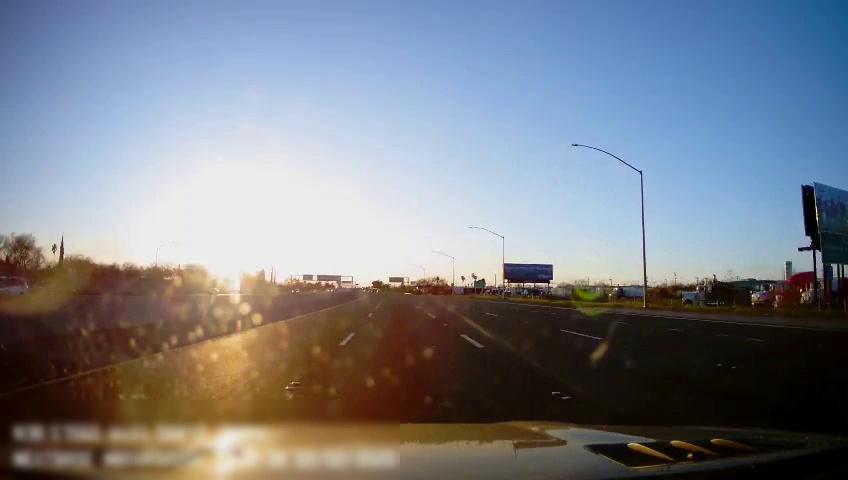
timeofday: Day
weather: Sunny
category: Drivable Space
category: Vehicles | SUV
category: Vehicles | SUV
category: Lanes | Alternate Lane
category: Lanes | Current Lane
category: Lanes | Current Lane
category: Lanes | Current Lane
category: Lanes | Alternate Lane
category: Lanes | Alternate Lane
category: Traffic | Signs
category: Traffic | Signs